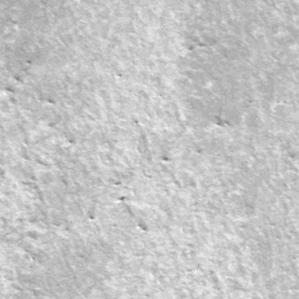
Label: frost